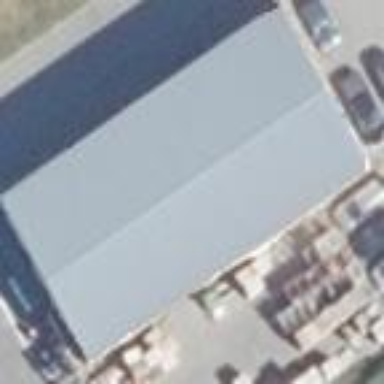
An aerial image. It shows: Warehouse building.